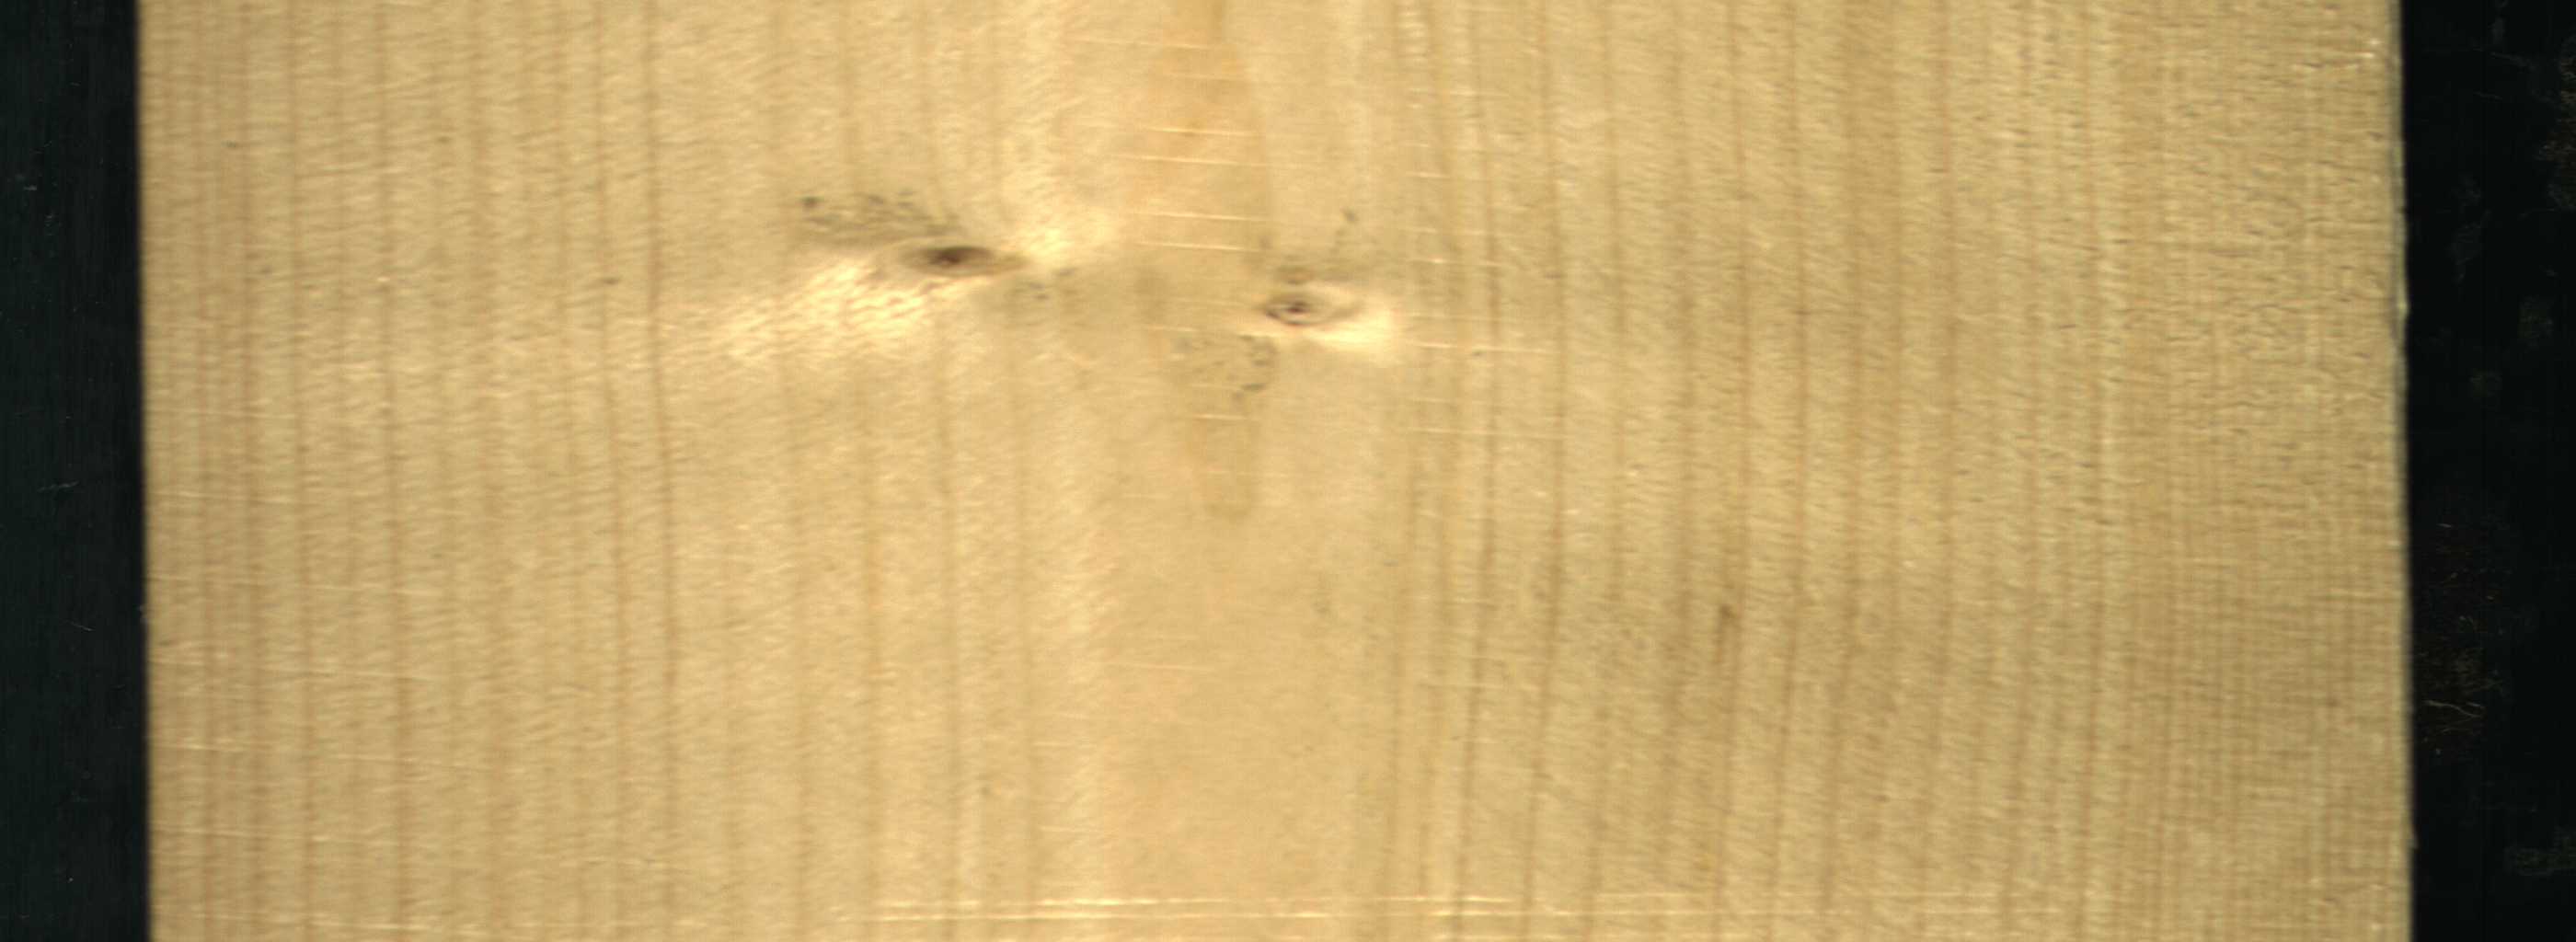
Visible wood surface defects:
Live_Knot
Live_Knot